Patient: sex F, age 58
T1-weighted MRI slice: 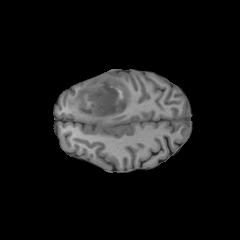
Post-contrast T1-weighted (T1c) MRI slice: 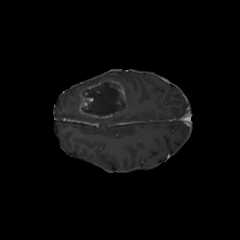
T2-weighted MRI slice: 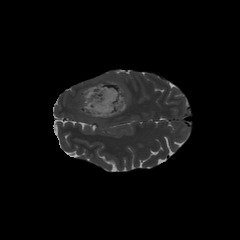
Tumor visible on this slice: yes
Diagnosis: Glioblastoma, IDH-wildtype
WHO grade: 4